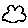
Label: cloud